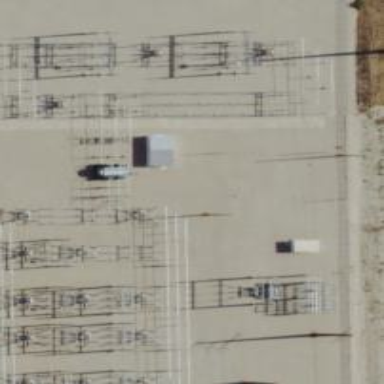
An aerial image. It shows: Power substation with transmission level designation. It is enclosed by fence.